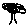
Label: tree